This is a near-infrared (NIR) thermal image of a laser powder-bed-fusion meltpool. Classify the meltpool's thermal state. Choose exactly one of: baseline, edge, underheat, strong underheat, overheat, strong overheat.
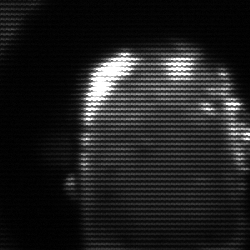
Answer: baseline